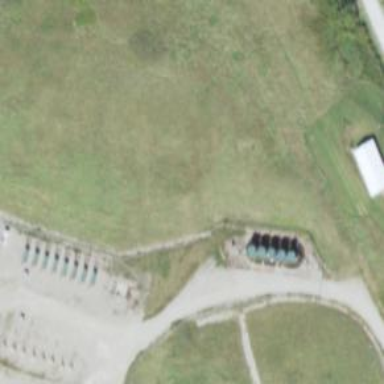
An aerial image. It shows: Storage tank with man-made structure.